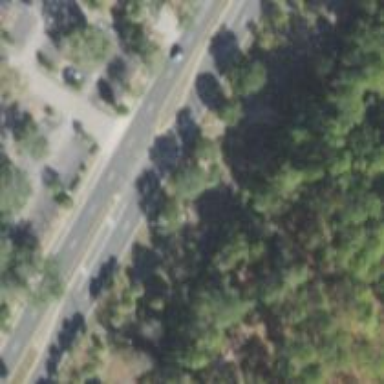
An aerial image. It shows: Primary link road with asphalt surface.